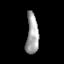
Tissue: prostate
Cell type: T cells
Senescence score: 0.2853
Nuclear area (px): 482
Mean DAPI intensity: 165.861